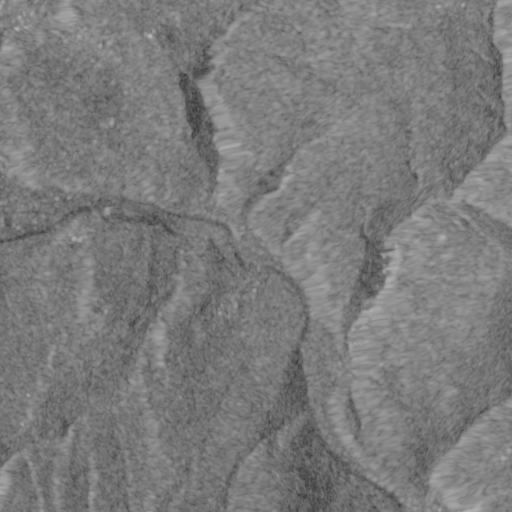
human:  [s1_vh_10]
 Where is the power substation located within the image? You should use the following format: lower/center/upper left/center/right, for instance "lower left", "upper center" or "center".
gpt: The power substation is located in the upper left of the image.
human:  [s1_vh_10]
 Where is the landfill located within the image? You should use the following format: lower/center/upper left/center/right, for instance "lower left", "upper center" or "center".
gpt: There is no landfill in the image.

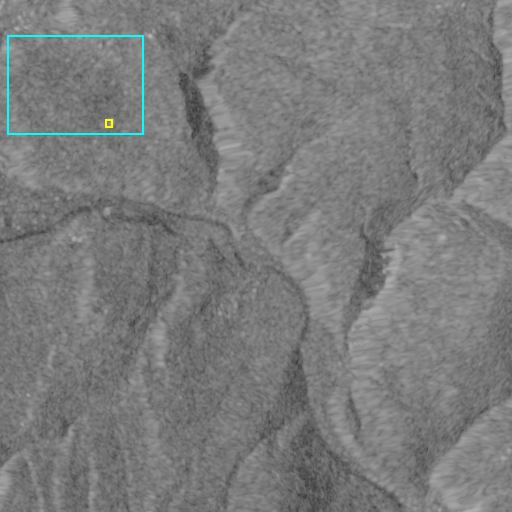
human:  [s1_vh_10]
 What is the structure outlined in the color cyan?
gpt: The structure outlined in cyan is a crop field.
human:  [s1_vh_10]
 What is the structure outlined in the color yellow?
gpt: The structure outlined in yellow is a power substation.
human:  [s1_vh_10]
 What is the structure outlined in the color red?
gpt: There is no red outline.